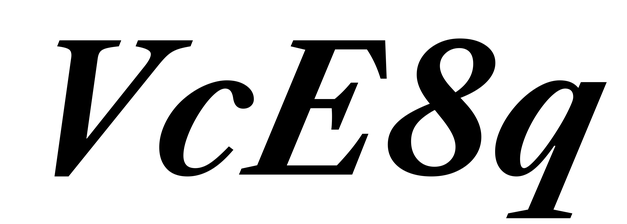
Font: LibreCaslonText-Italic_Bold_Italic